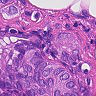
Metastatic tissue present: yes